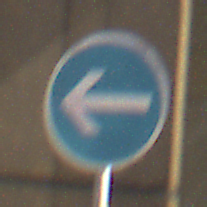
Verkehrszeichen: VorgeschriebeneFahrtrichtungHierLinks
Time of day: MorningAfternoon
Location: Outdoor (Urban)
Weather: PartlyCloudy
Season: NotSpecified
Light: Natural